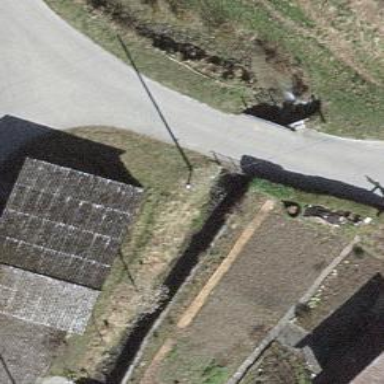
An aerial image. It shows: Shed.